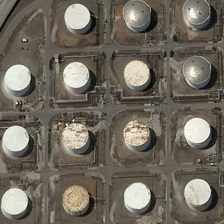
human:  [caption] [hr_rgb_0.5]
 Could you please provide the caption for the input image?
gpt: many white storage tanks are together orderly .

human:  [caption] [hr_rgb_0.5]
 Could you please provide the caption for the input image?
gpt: many white storage tanks are together orderly .

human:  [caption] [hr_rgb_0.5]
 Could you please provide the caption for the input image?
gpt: many white storage tanks are together orderly .

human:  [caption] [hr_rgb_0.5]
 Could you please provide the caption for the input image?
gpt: many white storage tanks are together orderly .

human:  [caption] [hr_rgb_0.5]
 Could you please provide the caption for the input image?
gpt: many white storage tanks are together orderly .